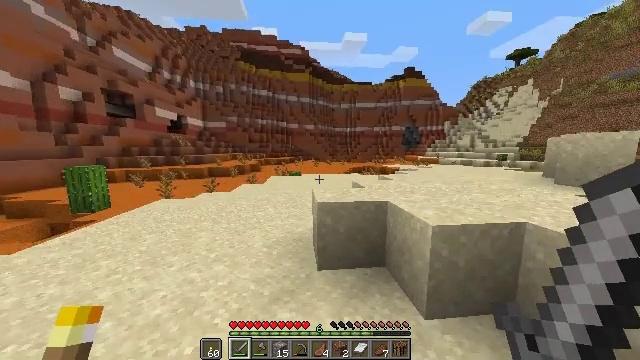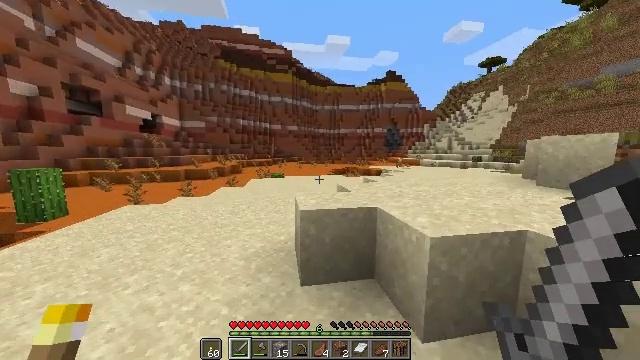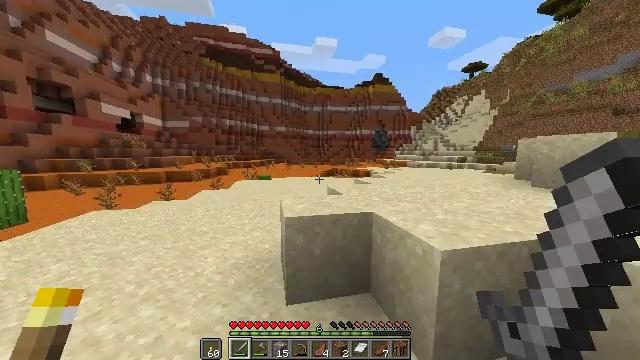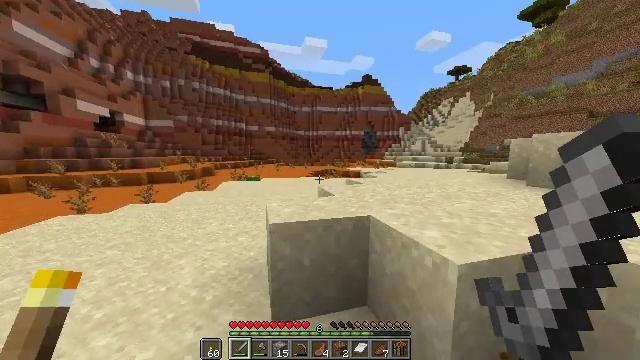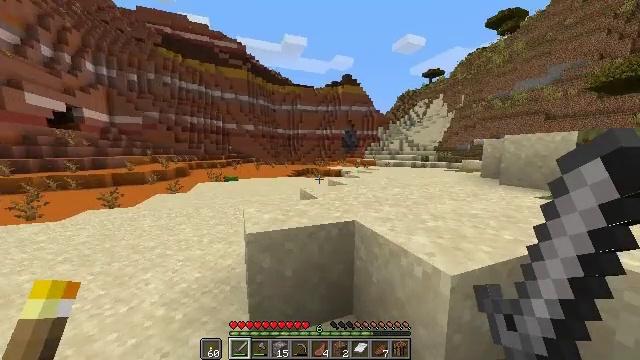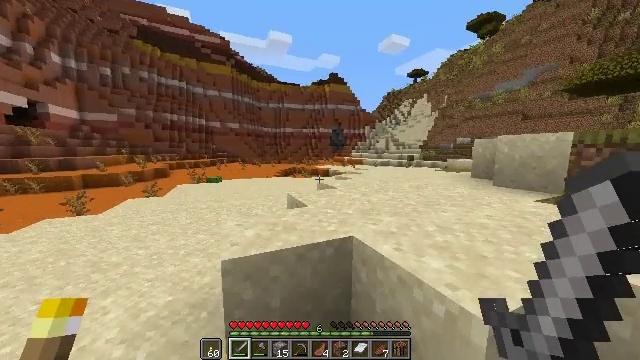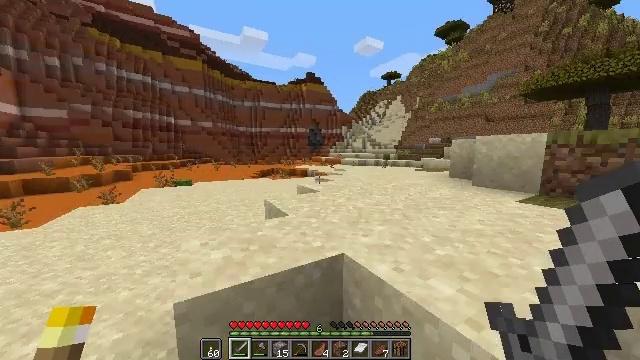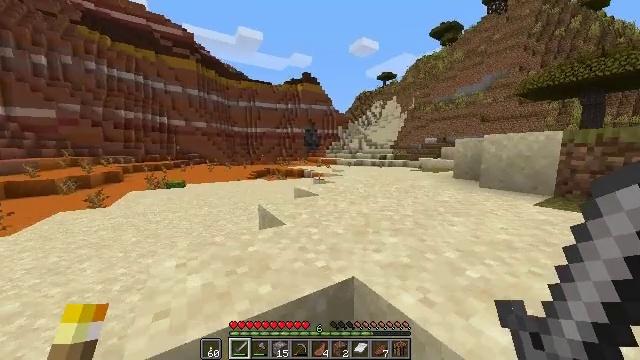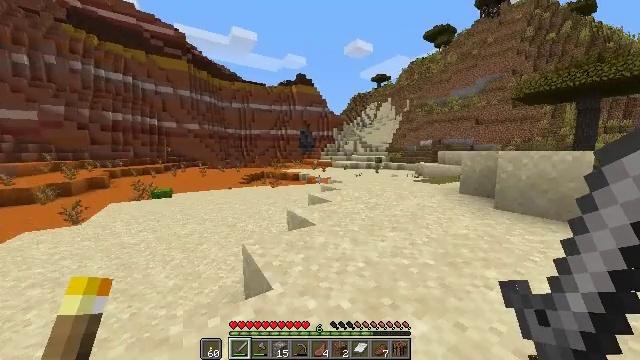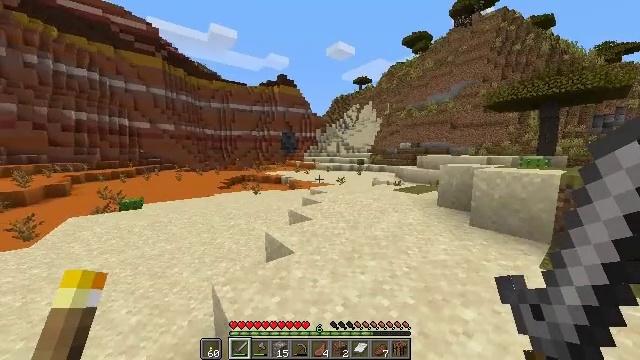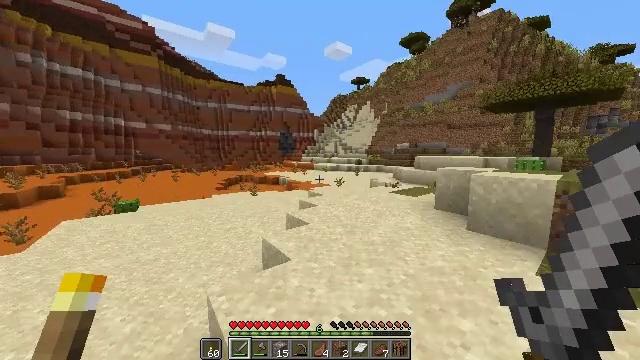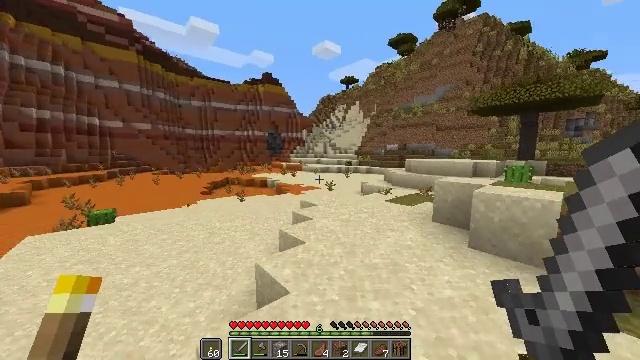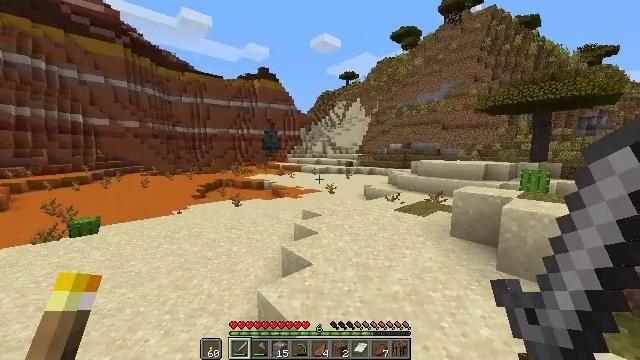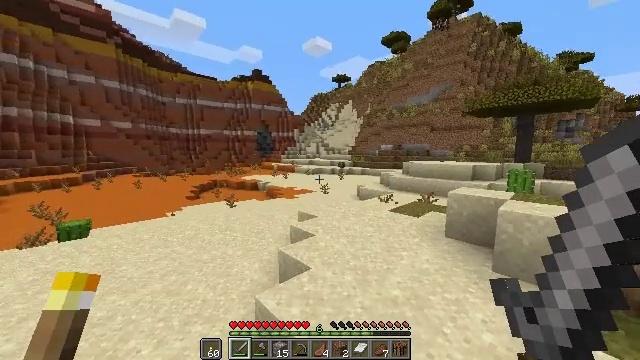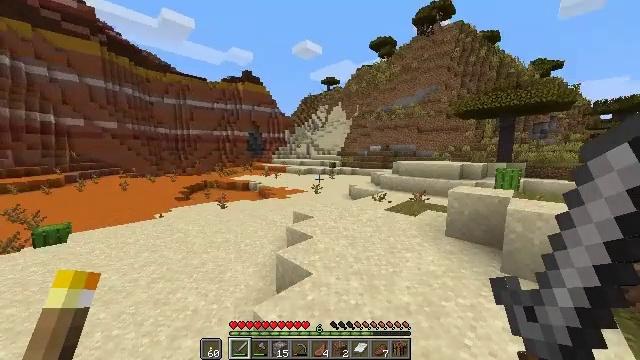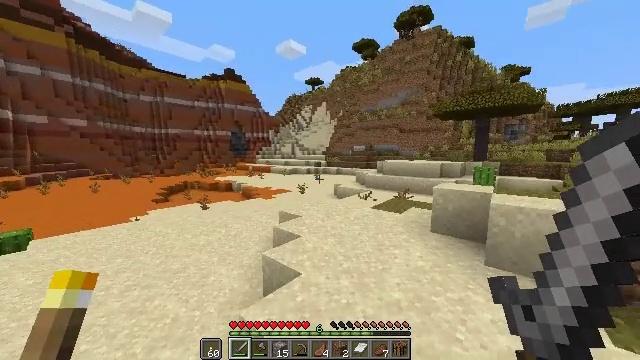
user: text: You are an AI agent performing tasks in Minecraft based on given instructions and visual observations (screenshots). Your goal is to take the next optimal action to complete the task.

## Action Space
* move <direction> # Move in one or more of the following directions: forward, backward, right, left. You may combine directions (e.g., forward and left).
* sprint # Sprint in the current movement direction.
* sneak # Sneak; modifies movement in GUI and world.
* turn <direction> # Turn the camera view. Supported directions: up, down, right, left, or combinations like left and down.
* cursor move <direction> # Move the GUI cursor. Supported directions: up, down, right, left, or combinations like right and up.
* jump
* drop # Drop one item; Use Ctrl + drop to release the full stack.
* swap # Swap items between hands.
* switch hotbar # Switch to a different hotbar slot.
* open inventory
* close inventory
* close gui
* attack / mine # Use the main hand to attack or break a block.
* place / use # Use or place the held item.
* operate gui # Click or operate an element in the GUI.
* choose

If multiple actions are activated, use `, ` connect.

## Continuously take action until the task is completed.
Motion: motion action
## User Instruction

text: Mine the sugar cane near rivers.
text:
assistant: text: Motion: move forward, sprint, turn right
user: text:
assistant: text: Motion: move forward, sprint, turn right
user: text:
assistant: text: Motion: move forward, sprint, turn right
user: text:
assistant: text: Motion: move forward, sprint, turn right
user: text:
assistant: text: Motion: move forward, sprint, turn right
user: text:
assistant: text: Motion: move forward, sprint, turn right
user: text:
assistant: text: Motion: move forward, sprint, turn right
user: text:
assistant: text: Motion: move forward, sprint, turn right, jump
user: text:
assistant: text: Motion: move forward, sprint, turn right, jump
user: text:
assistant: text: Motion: move forward, sprint, jump
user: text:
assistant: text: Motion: move forward, sprint, turn right, jump
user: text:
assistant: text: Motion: move forward, sprint
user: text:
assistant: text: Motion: move forward, sprint, turn right
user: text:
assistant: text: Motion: move forward, sprint, turn right
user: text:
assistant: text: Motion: move forward, sprint, turn right
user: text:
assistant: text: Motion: move forward, sprint, turn right
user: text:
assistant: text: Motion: move forward, sprint, turn right
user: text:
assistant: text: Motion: move forward, sprint, turn right
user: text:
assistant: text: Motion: move forward, sprint, turn right
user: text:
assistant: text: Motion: move forward, sprint, turn right
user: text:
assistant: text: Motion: sprint
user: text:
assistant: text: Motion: turn right
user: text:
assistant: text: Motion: turn right
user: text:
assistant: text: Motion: no_op
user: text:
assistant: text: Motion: no_op
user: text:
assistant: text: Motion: no_op
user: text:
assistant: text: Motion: no_op
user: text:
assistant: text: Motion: turn right
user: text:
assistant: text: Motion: no_op
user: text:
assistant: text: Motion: no_op